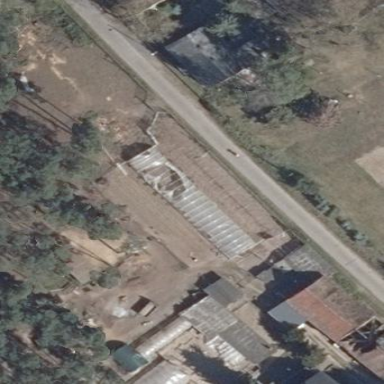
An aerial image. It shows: Greenhouse.